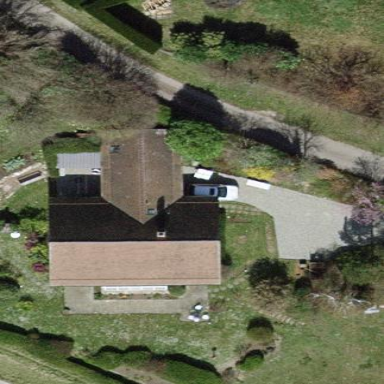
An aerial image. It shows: Simple and straightforward house.